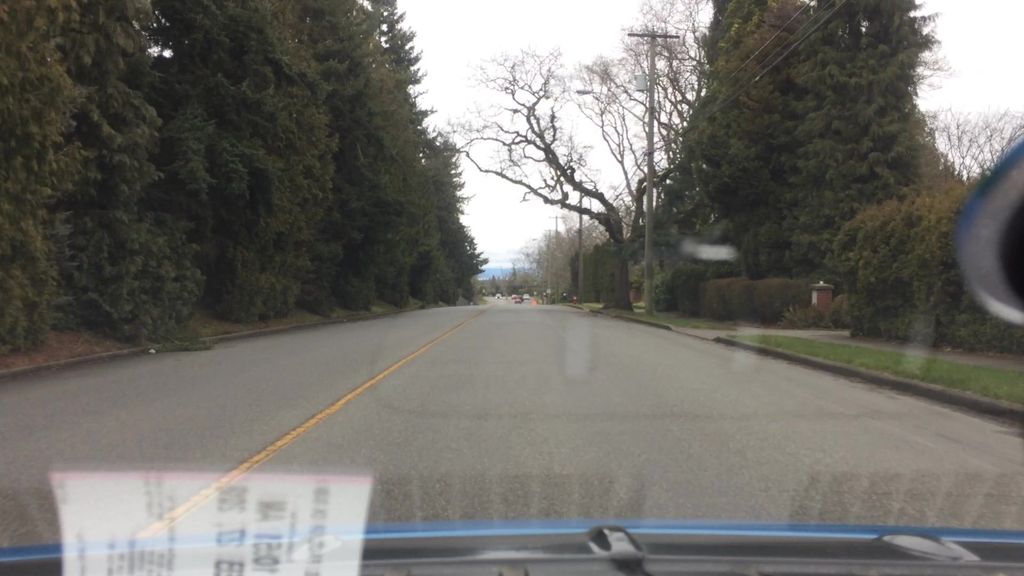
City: victoria